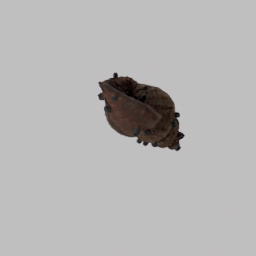
Label: animals